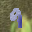
Label: 9